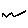
Label: zigzag